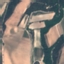
Land use / land cover: PermanentCrop